五年级 · 算术
饮料厂要把 138 瓶饮料打包, 下面哪种包装方式正好能够包装完？

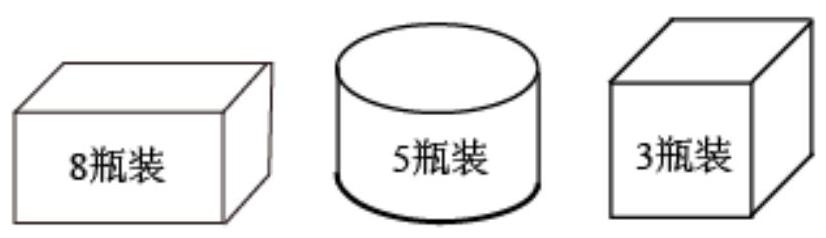
答案: 解3 瓶装

【分析】只要包装瓶数是 138 的因数即可正好包装完, 据此用饮料瓶数分别:包装瓶数, 能整除的即可。

【详解】 $138 \div 8=17$ (箱).... .2 (瓶)

$138 \div 5=27$ （箱） $\ldots . .3$ (瓶）

$138 \div 3=46$ (箱)

答: 3 瓶装的包装方式正好能够包装完。

【点睛】关键是理解整数的含义。